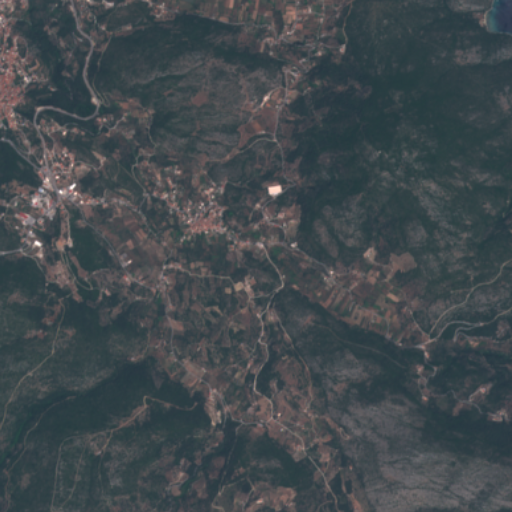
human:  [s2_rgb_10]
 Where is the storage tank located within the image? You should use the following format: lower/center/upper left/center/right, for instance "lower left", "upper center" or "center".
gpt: The storage tank is located in the center left of the image.
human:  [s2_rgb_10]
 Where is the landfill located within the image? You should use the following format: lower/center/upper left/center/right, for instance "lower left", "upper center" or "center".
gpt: There is no landfill in the image.